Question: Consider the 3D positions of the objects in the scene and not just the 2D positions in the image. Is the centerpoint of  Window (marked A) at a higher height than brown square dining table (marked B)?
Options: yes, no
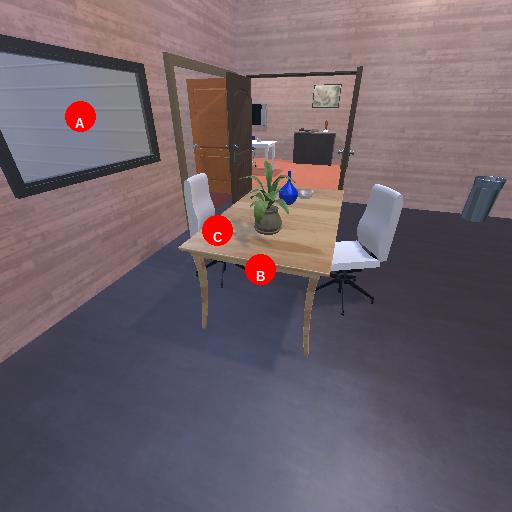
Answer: yes